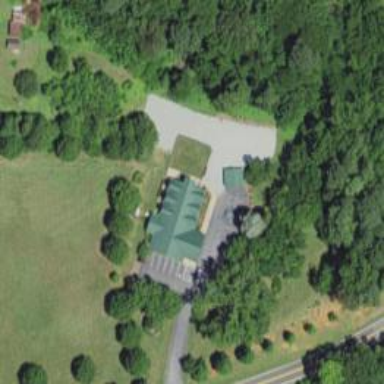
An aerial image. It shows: Veterinary facility.